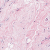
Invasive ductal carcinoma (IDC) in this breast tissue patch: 0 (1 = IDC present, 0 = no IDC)